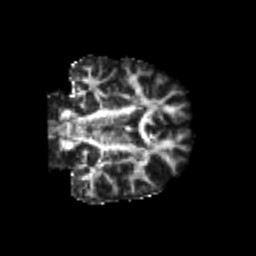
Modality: FA
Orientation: coronal
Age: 21
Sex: female
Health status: healthy
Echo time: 0.074 s